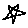
Label: star